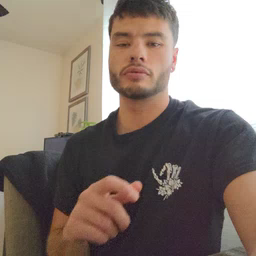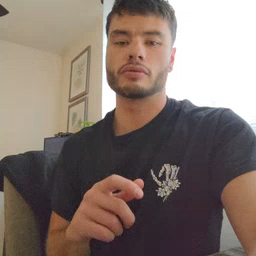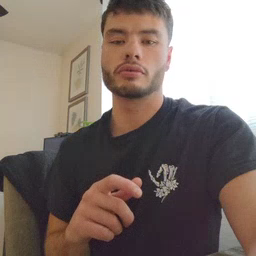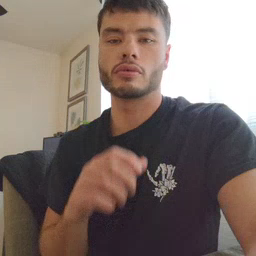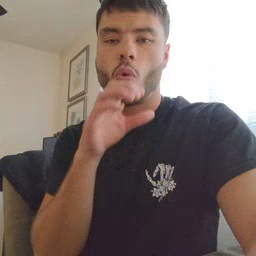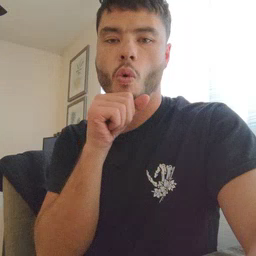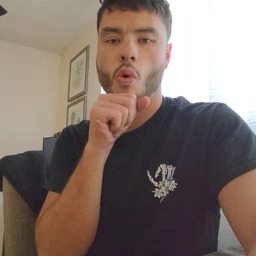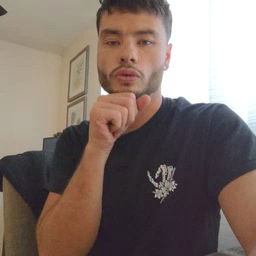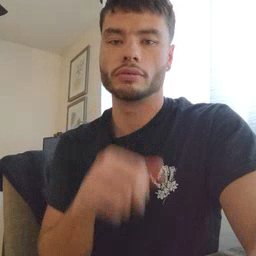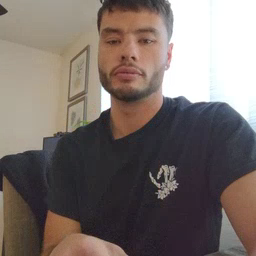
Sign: orange